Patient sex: M
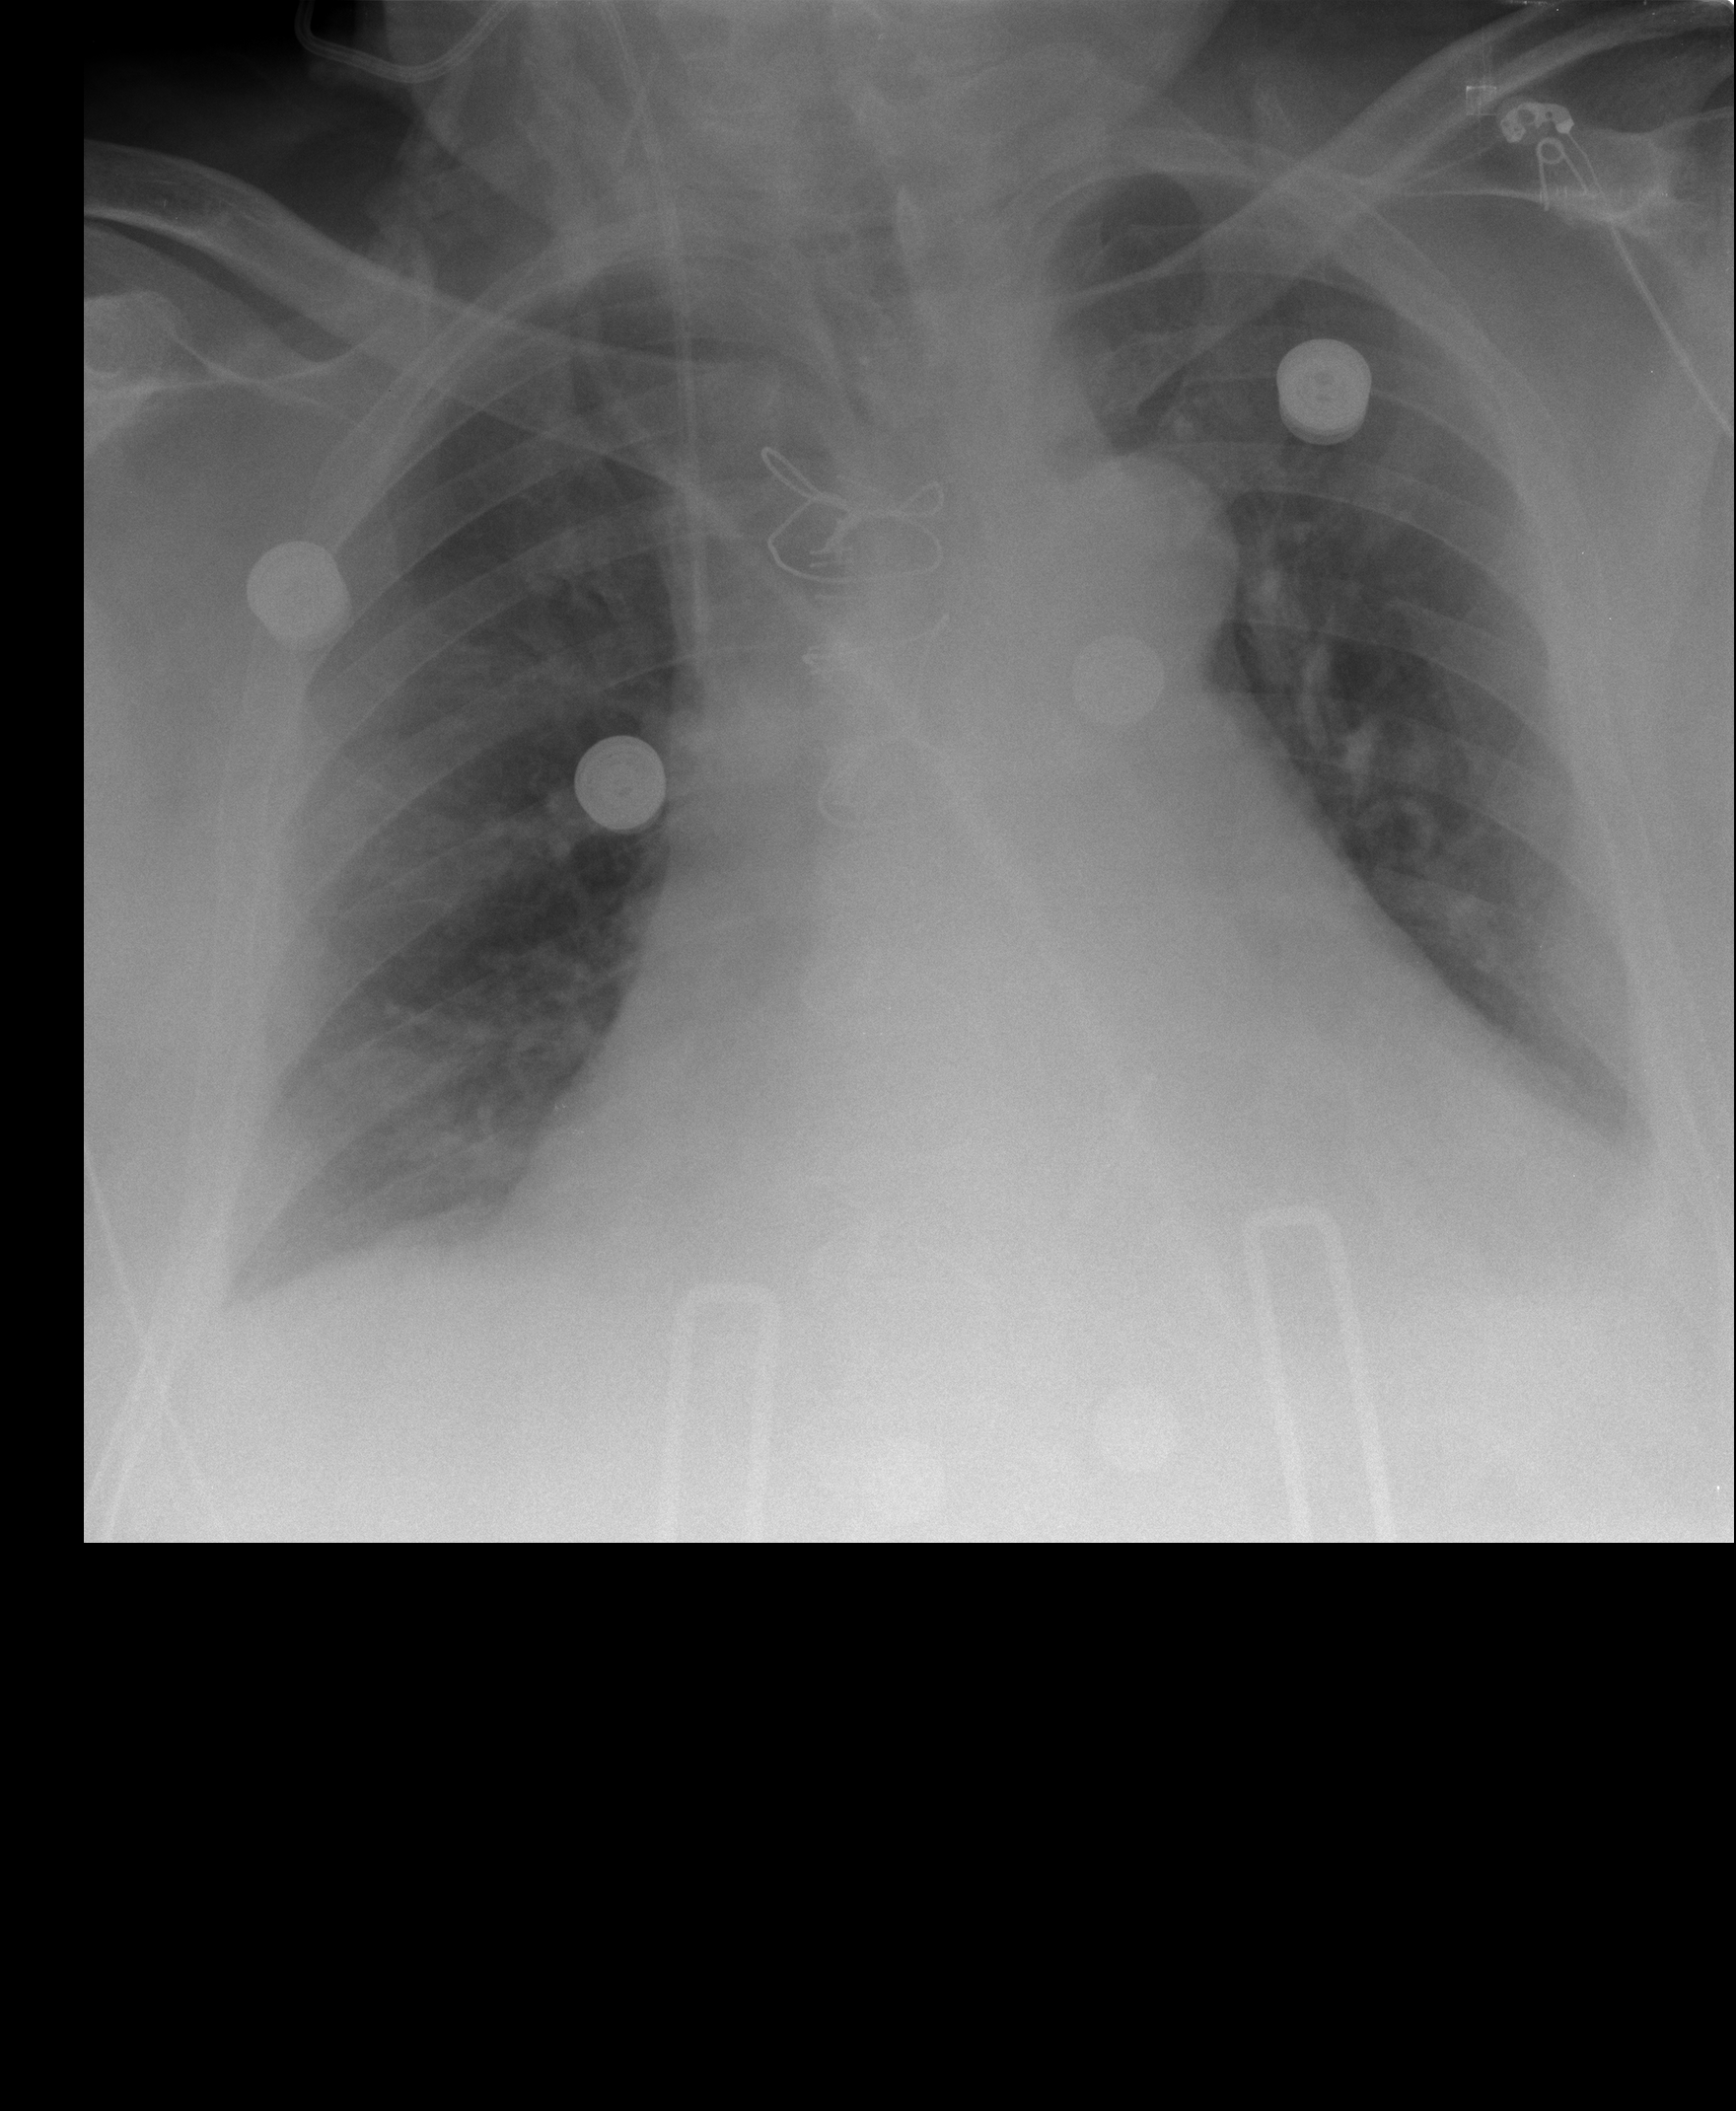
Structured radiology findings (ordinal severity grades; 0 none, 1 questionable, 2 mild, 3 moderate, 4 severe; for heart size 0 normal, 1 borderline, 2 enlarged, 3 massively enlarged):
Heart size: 3
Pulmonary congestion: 2
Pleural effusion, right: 1
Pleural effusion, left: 2
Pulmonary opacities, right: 0
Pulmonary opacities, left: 0
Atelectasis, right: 2
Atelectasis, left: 2